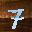
Label: 7